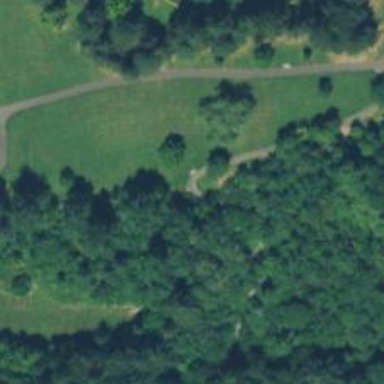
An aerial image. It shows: Path.